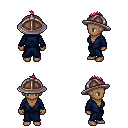
a pixel art fantasy rpg character, female body template, human, dark skin, blue robe, white pants, pink mohawk hairstyle, chain helm, four views (front, back, left, right), 2x2 character sprite sheet, small pixel art, hard edges, no anti-aliasing